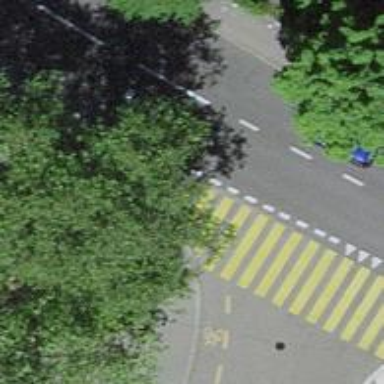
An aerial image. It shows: Kerb barrier.